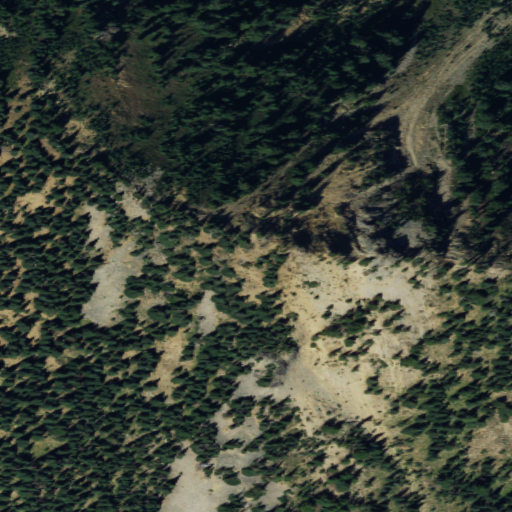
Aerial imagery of mountain in Washington named Pear Butte containing evergreen forest, shrub, and grassland